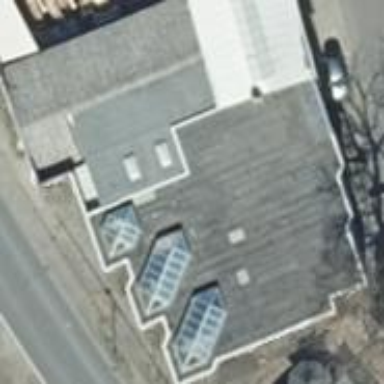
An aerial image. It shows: Flat roofed building with grey roof and white walls.